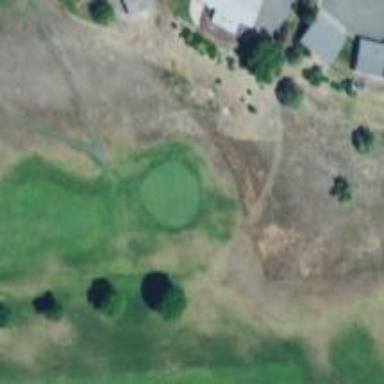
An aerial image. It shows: Golf hole.